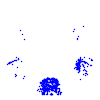
Particle: proton